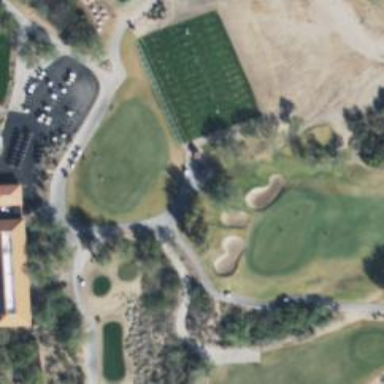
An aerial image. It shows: Service road used as golf cart path.